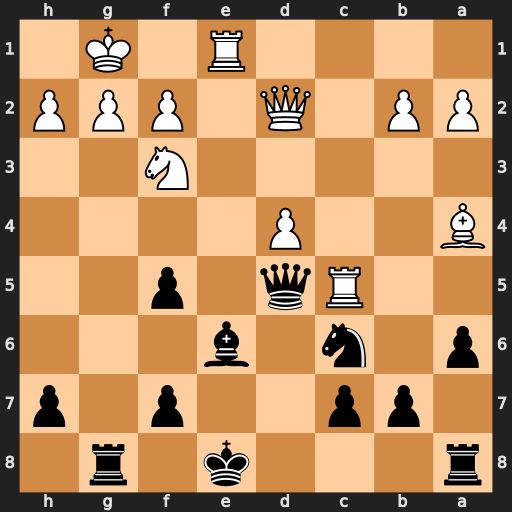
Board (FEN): r3k1r1/1pp2p1p/p1n1b3/2Rq1p2/B2P4/5N2/PP1Q1PPP/4R1K1
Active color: b
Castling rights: q
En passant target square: -
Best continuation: Qxf3 Bxc6+ bxc6